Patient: sex M, age 54
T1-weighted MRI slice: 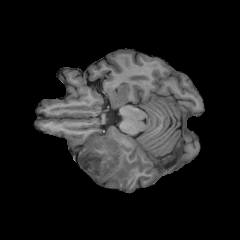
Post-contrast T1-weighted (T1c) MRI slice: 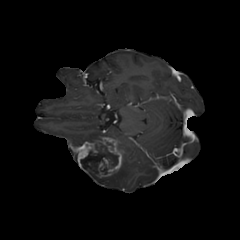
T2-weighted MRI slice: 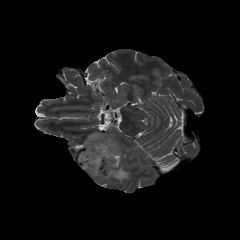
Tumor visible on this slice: yes
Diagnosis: Glioblastoma, IDH-wildtype
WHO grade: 4